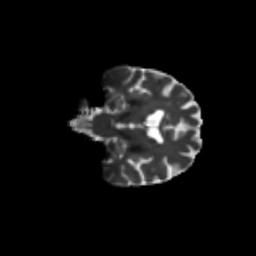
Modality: T2w
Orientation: coronal
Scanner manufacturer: siemens
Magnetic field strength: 3 T
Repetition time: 9.2 s
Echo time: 0.084 s